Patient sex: F
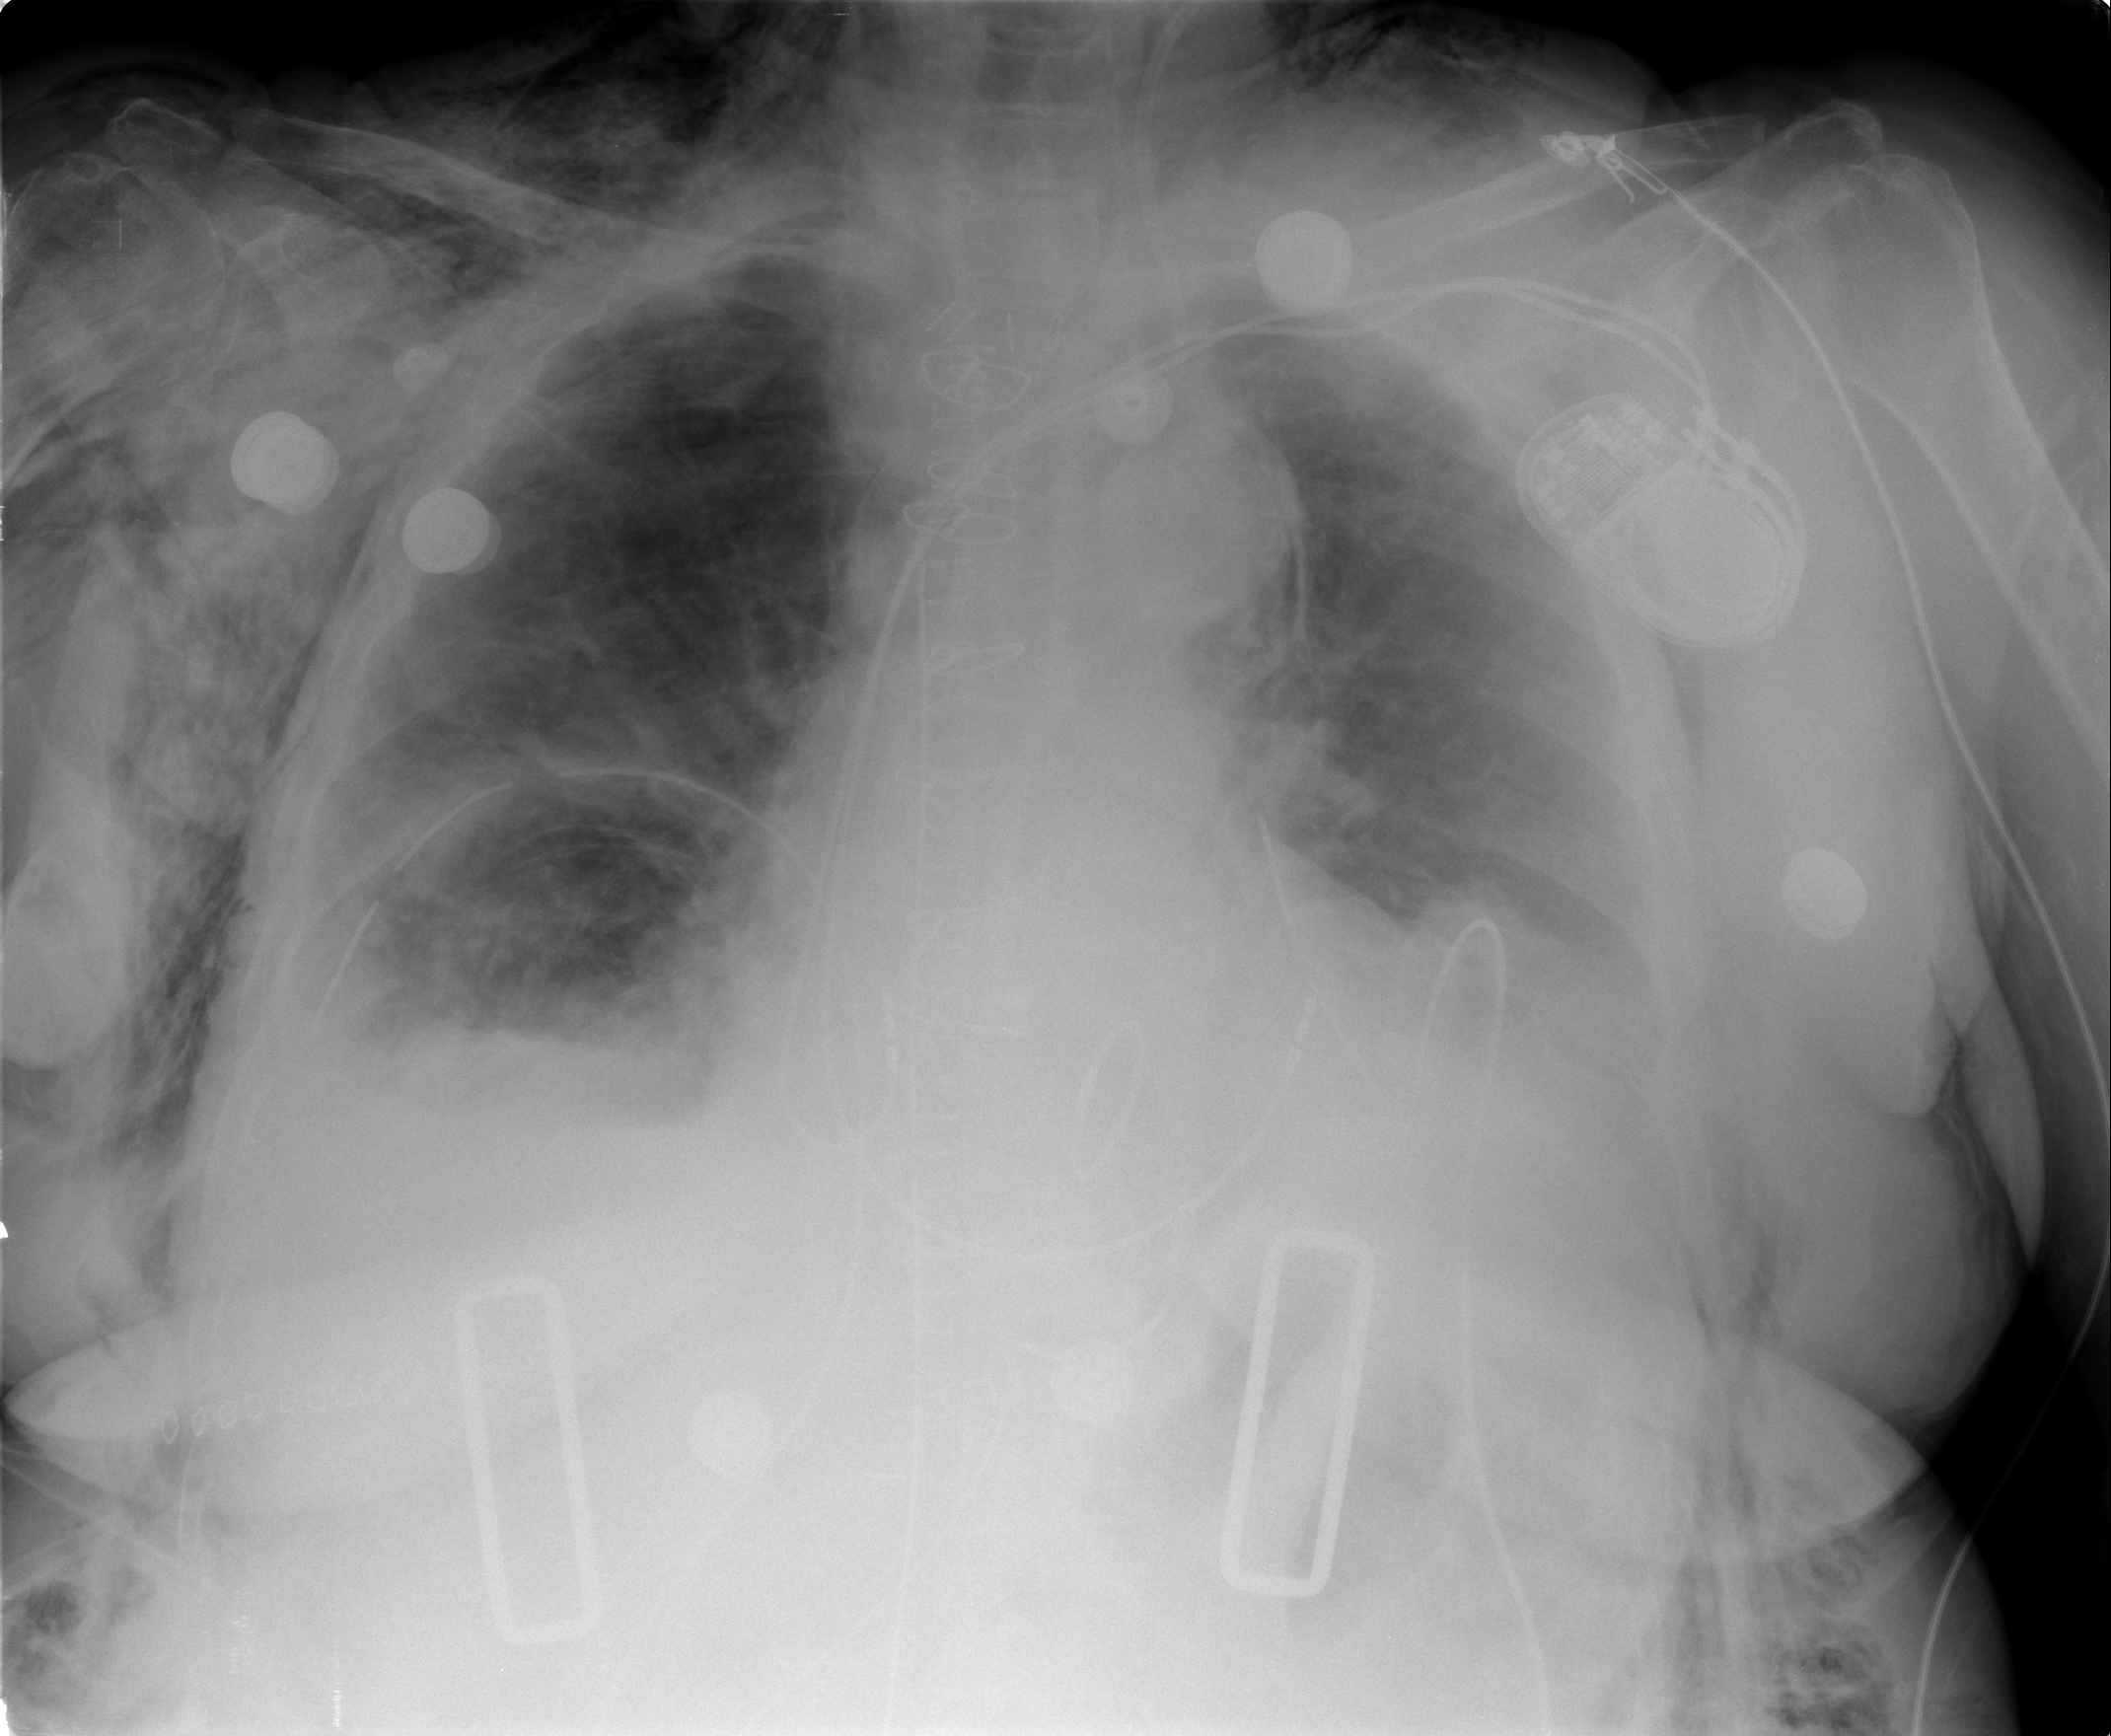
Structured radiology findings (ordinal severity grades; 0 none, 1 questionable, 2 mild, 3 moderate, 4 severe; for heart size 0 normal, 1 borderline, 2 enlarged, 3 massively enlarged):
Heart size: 0
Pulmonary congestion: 1
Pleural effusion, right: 2
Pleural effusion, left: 2
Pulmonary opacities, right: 0
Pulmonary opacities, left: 0
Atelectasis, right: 2
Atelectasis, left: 2